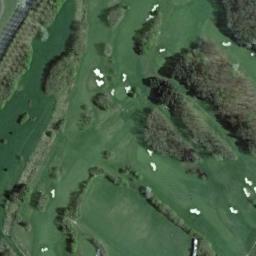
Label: golf_course